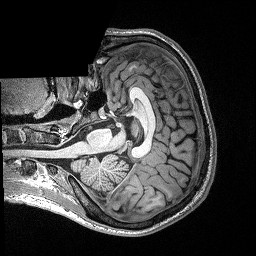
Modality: T1w
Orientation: axial
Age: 26
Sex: male
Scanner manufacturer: siemens
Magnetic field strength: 3 T
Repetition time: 2.4 s
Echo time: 0.03 s